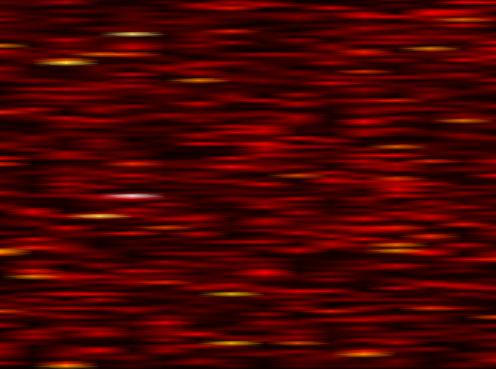
Label: UFMC